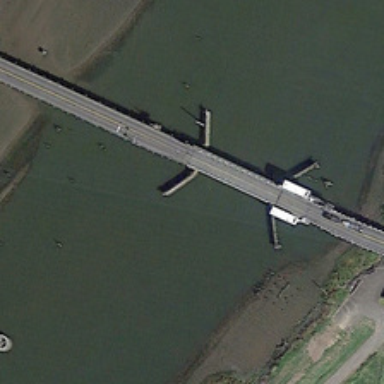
A bridge connects the two sides of the river .